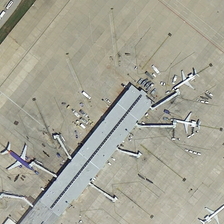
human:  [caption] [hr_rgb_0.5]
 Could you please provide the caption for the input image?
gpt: several planes are parked near a terminal in an airport .

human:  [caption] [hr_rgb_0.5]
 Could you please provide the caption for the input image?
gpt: several planes are parked near a terminal in an airport .

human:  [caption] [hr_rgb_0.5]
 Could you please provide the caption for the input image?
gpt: several planes are parked near a terminal in an airport .

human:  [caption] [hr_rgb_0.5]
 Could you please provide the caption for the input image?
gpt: several planes are parked near a terminal in an airport .

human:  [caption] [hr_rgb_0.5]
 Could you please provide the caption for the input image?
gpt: several planes are parked near a terminal in an airport .